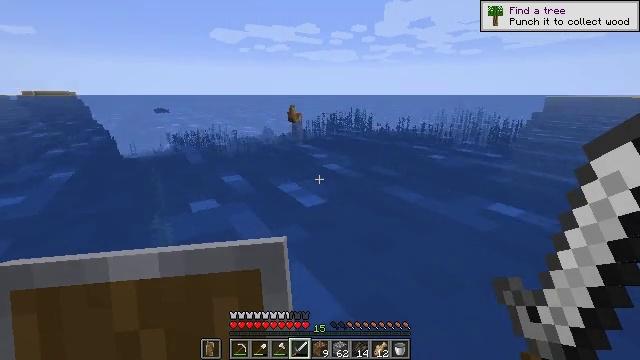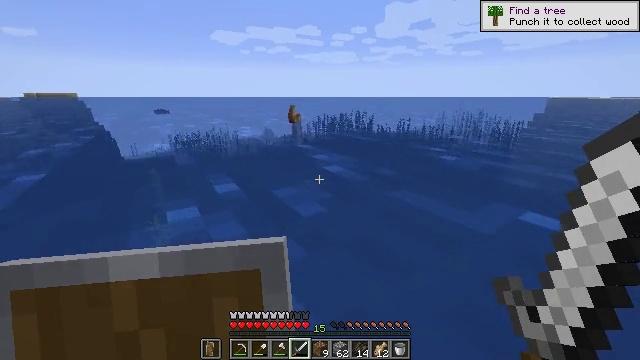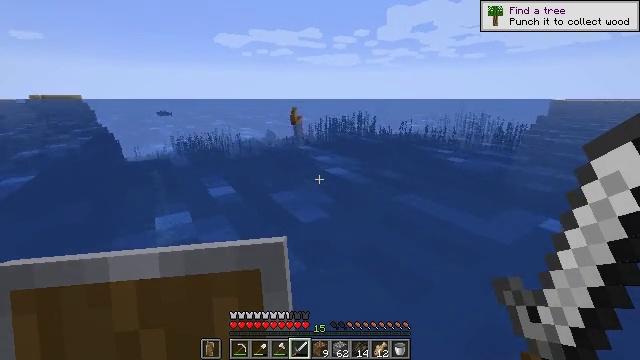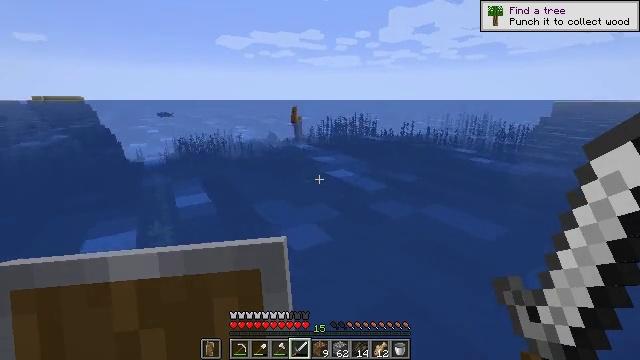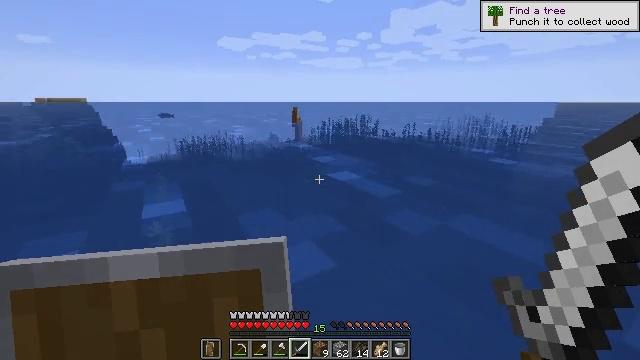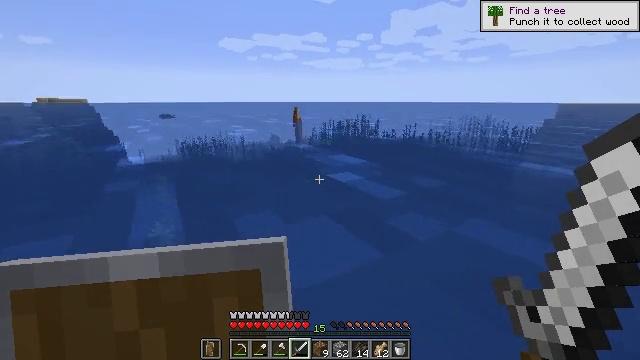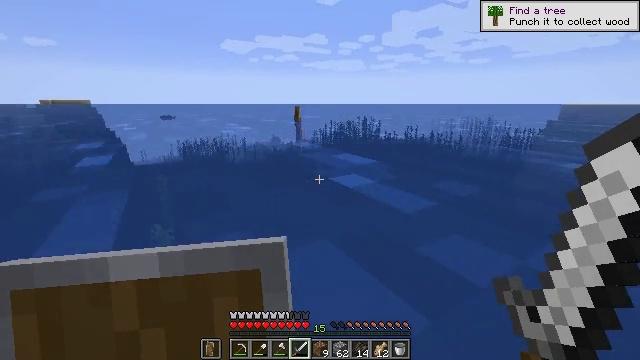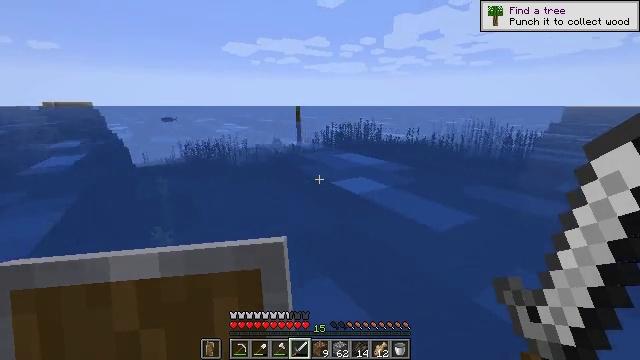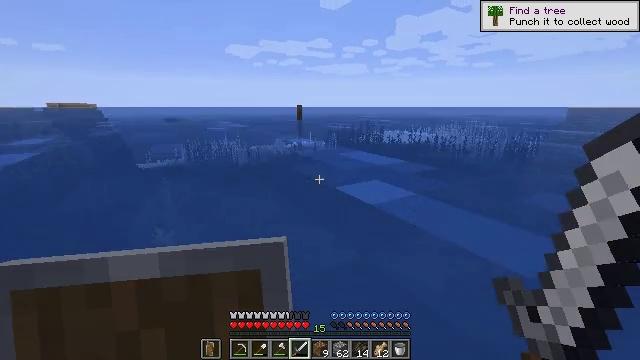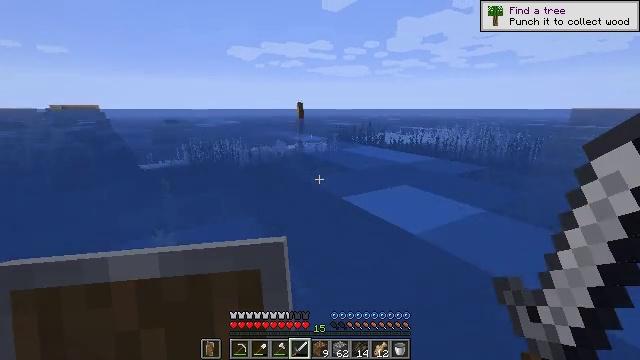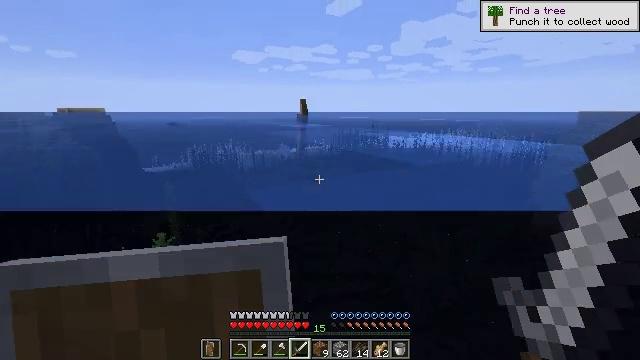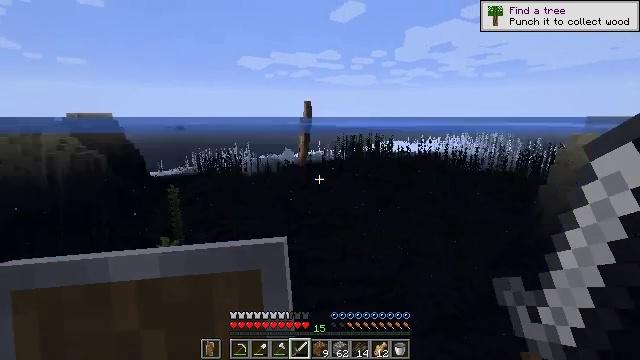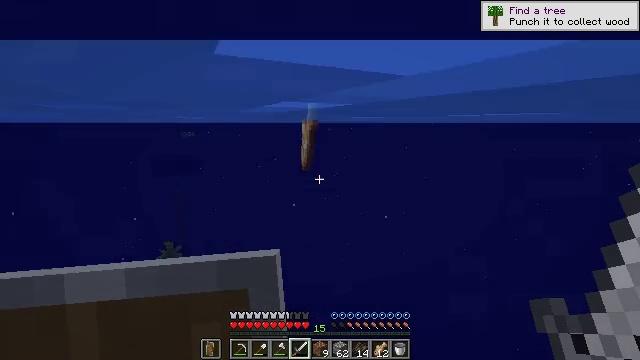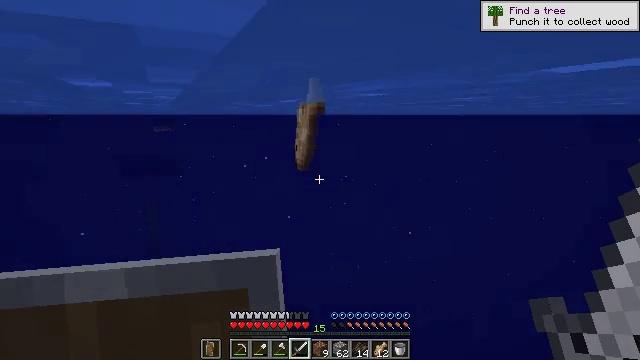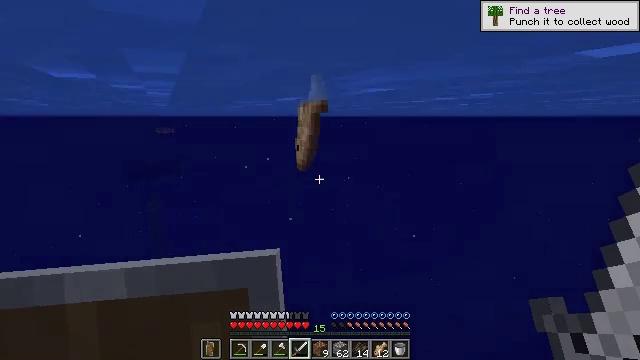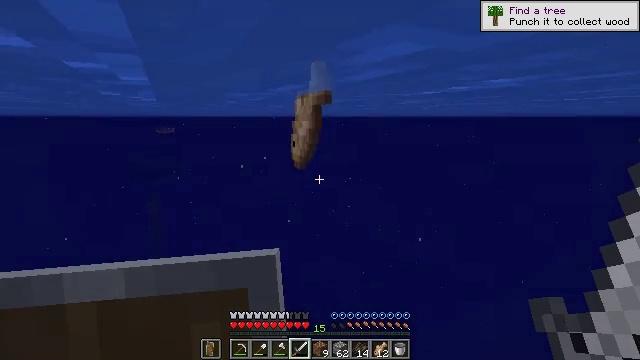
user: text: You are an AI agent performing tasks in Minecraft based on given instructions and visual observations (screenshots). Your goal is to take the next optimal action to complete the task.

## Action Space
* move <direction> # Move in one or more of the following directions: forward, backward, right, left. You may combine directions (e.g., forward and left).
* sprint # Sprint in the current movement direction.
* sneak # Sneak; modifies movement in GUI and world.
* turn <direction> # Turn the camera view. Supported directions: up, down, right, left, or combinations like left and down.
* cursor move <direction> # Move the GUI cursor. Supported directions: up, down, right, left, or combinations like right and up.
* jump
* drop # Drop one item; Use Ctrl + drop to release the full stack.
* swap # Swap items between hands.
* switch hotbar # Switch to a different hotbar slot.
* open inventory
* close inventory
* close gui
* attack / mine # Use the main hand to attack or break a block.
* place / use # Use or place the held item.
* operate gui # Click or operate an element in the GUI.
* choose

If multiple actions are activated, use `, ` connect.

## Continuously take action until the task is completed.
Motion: motion action
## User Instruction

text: Hunt fish.
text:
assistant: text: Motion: move forward
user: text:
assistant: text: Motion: move forward
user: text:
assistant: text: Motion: move forward
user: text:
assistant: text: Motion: move forward
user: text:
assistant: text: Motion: move forward
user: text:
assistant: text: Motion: move forward
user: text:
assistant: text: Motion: move forward
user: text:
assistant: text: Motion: move forward
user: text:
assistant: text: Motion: move forward
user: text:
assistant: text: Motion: move forward
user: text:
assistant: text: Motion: move forward, turn up
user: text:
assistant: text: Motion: move forward, turn left and up
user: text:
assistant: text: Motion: move forward
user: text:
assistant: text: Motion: move forward
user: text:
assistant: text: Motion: move forward
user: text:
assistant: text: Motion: move forward
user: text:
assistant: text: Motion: move forward
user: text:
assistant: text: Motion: move forward
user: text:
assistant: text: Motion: move forward
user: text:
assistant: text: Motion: move forward
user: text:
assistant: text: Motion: move forward
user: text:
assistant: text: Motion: move forward
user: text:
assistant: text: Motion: move forward, turn up
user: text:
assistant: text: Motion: move forward, turn left and up
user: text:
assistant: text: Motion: move forward, turn left
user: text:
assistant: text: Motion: move forward, turn left, jump
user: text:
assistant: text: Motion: move forward, turn left and down, jump
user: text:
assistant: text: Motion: move forward, turn left and down, jump
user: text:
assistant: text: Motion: move forward and move right, turn left and down, jump
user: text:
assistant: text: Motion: move forward and move right, turn down, jump